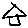
Label: house